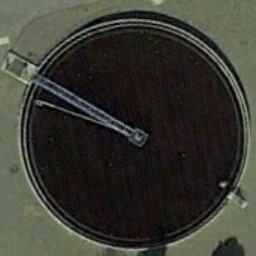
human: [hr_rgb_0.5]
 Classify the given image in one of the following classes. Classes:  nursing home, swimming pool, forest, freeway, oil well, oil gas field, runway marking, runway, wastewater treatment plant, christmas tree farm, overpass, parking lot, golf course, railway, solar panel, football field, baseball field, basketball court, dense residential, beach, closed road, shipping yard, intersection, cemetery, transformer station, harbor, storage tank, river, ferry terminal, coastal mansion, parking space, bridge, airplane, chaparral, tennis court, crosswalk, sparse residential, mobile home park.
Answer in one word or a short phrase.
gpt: wastewater treatment plant